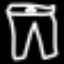
Label: pants